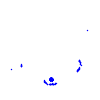
Particle: electron